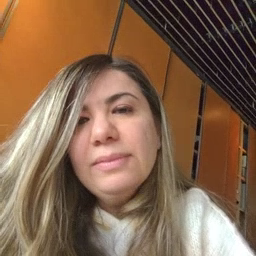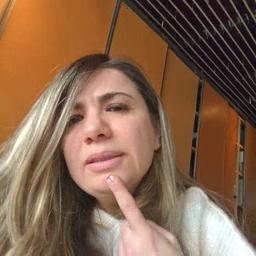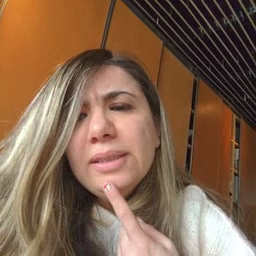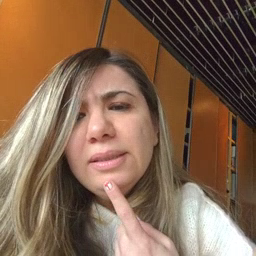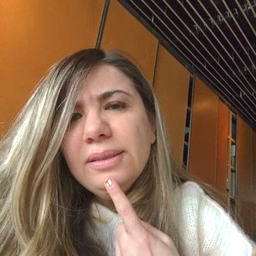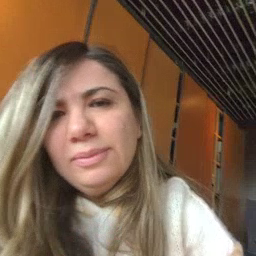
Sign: say